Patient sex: F
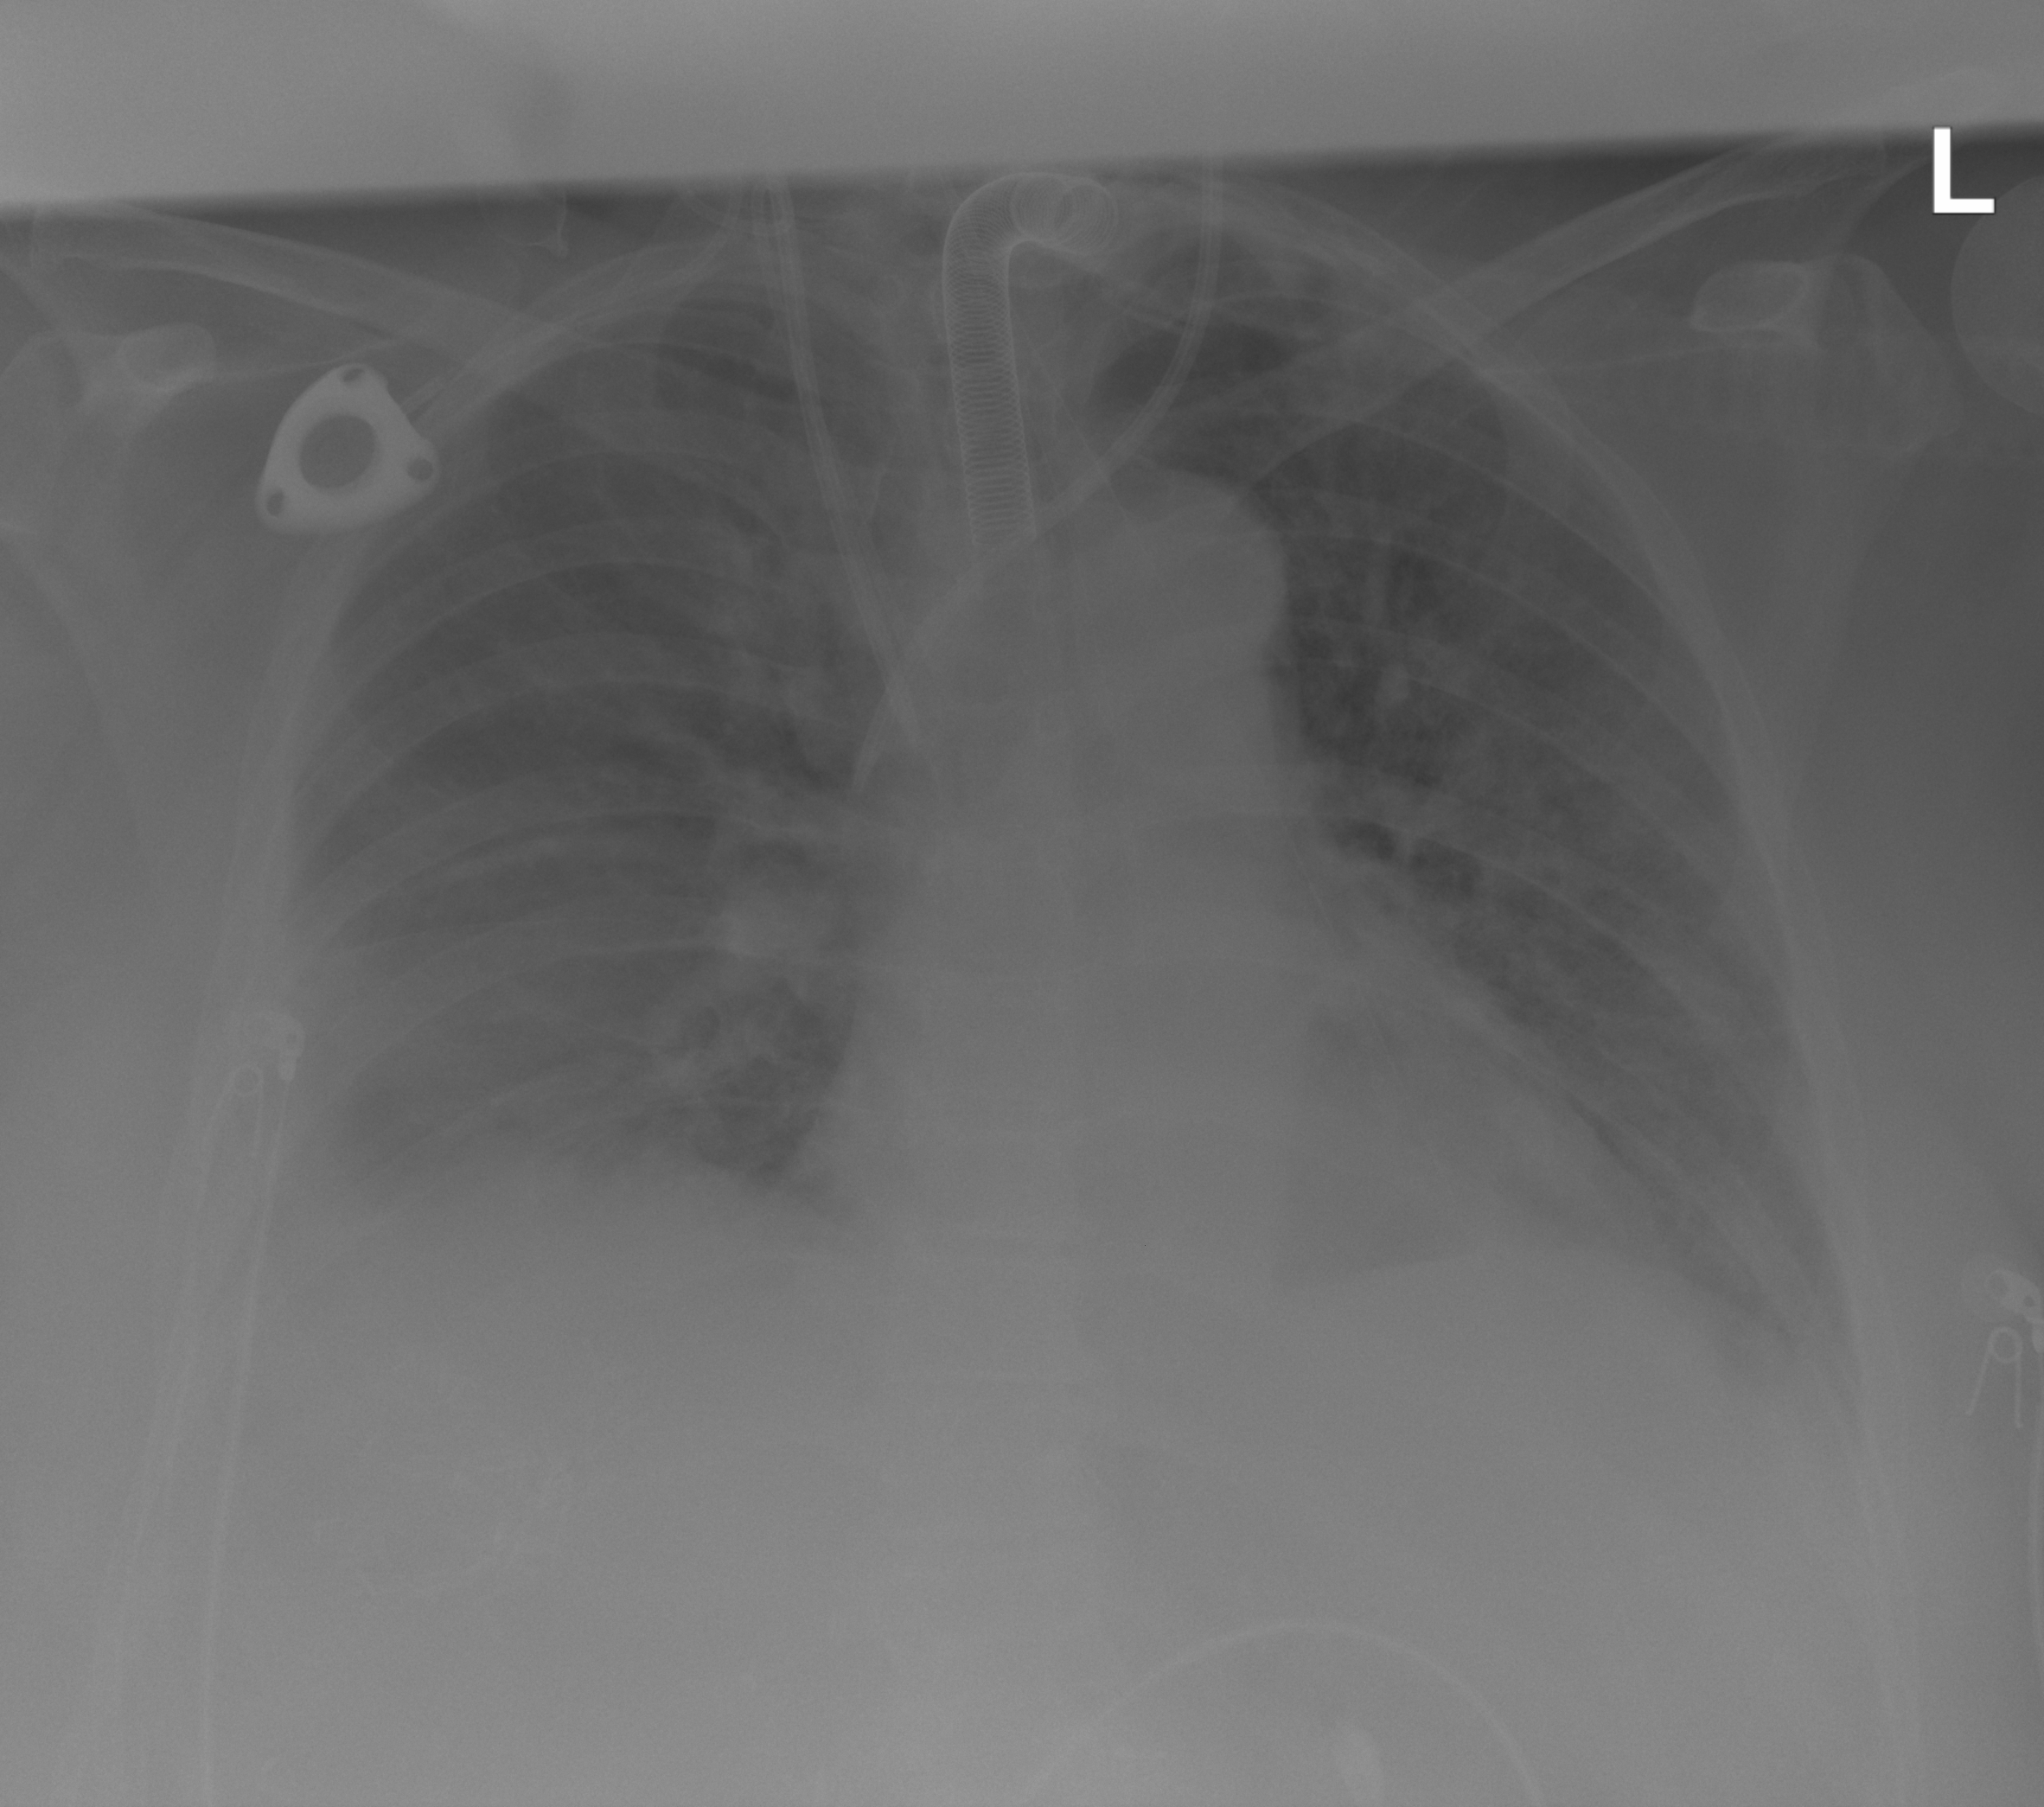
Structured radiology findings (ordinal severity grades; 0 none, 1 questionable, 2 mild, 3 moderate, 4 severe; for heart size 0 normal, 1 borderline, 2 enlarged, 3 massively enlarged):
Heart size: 2
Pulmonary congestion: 2
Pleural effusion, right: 2
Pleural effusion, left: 2
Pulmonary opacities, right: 2
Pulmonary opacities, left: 3
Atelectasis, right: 2
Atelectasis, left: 2